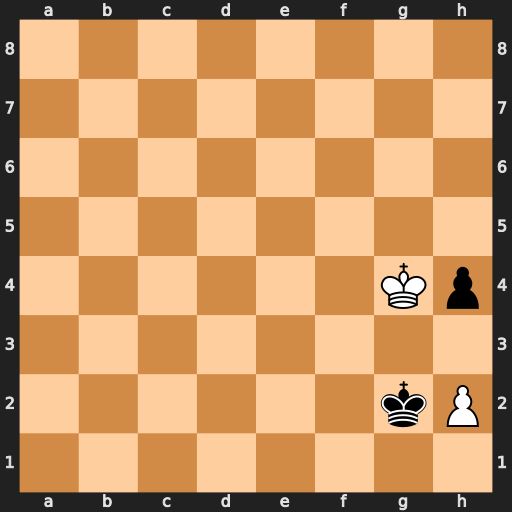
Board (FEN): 8/8/8/8/6Kp/8/6kP/8
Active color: w
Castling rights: -
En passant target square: -
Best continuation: h3 Kf2 Kxh4 Kf3 Kg5